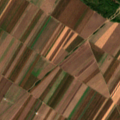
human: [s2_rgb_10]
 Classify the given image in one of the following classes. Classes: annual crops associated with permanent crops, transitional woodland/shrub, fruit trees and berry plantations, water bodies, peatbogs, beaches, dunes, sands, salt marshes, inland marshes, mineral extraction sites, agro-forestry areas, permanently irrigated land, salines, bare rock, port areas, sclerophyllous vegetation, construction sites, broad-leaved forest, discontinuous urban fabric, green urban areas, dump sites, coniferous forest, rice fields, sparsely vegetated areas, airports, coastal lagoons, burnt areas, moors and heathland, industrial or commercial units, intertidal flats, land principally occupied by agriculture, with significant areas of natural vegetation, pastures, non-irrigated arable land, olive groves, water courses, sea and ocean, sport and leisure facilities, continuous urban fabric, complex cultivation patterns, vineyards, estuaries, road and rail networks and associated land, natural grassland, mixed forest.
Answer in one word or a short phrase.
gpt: non-irrigated arable land, pastures